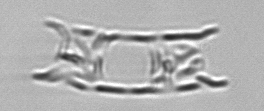
Label: Eucampia